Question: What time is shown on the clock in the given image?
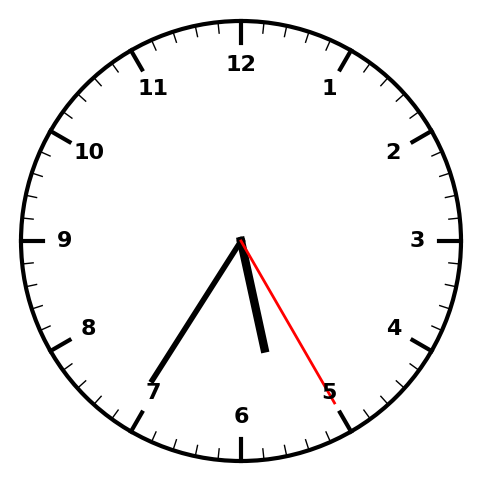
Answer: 05:35:25